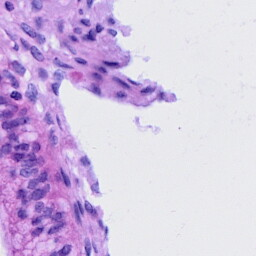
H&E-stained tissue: Cervix